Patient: sex F, age 46
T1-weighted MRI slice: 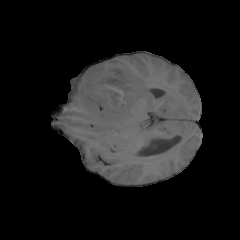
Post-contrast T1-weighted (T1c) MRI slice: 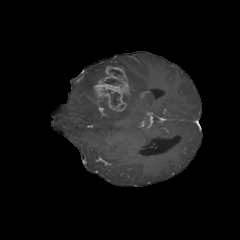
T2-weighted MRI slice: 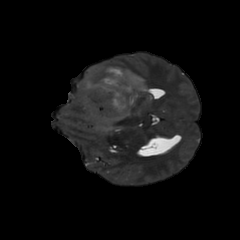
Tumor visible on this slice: yes
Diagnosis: Glioblastoma, IDH-wildtype
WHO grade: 4